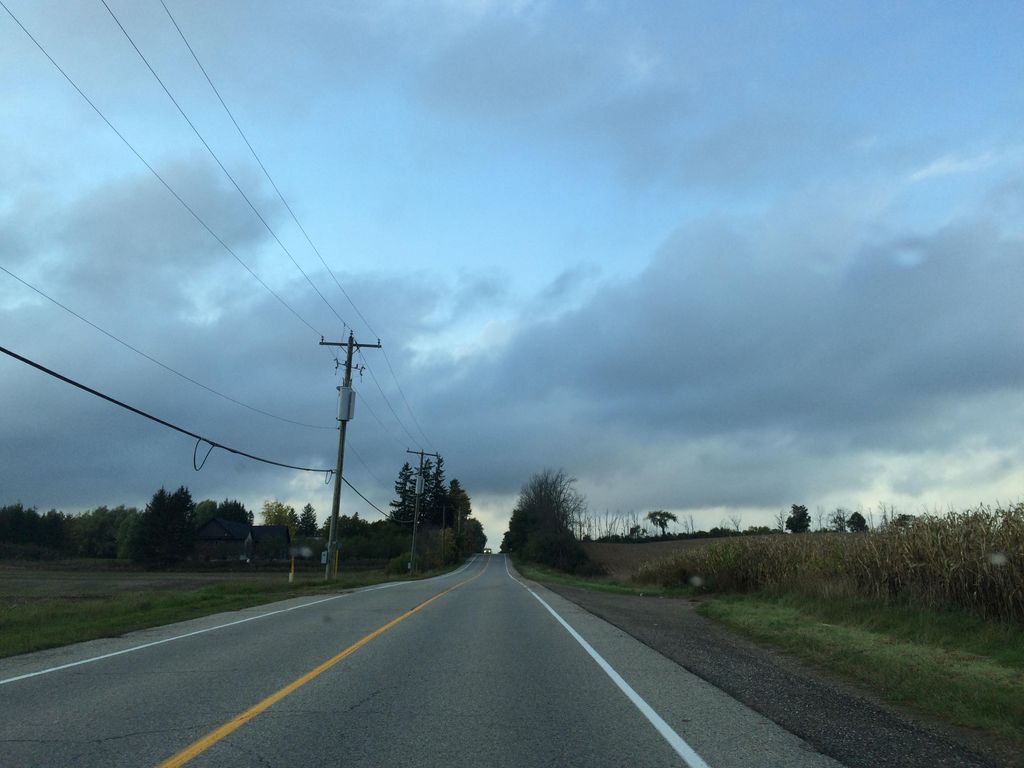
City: kitchener-waterloo